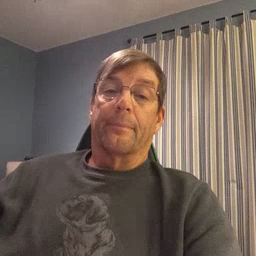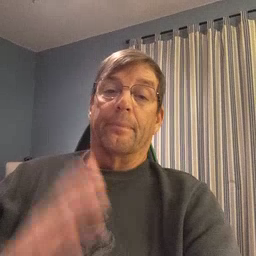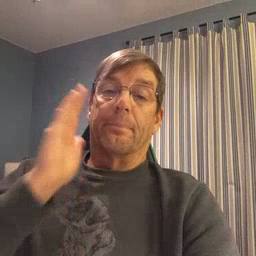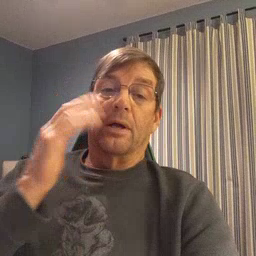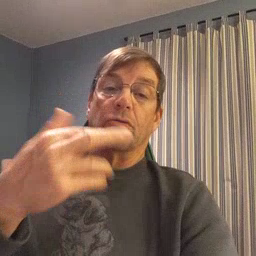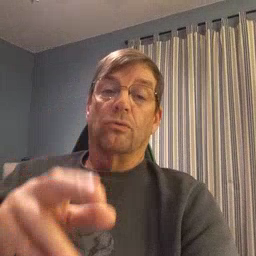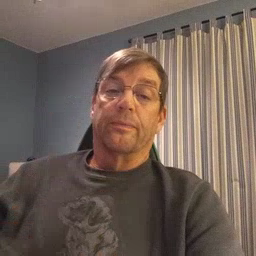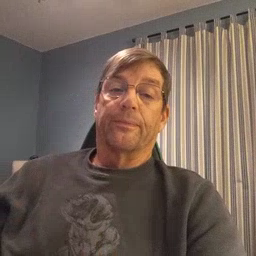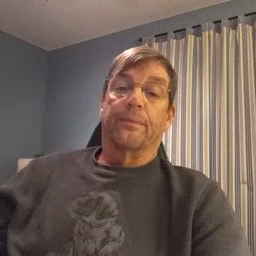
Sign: bedroom